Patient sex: M
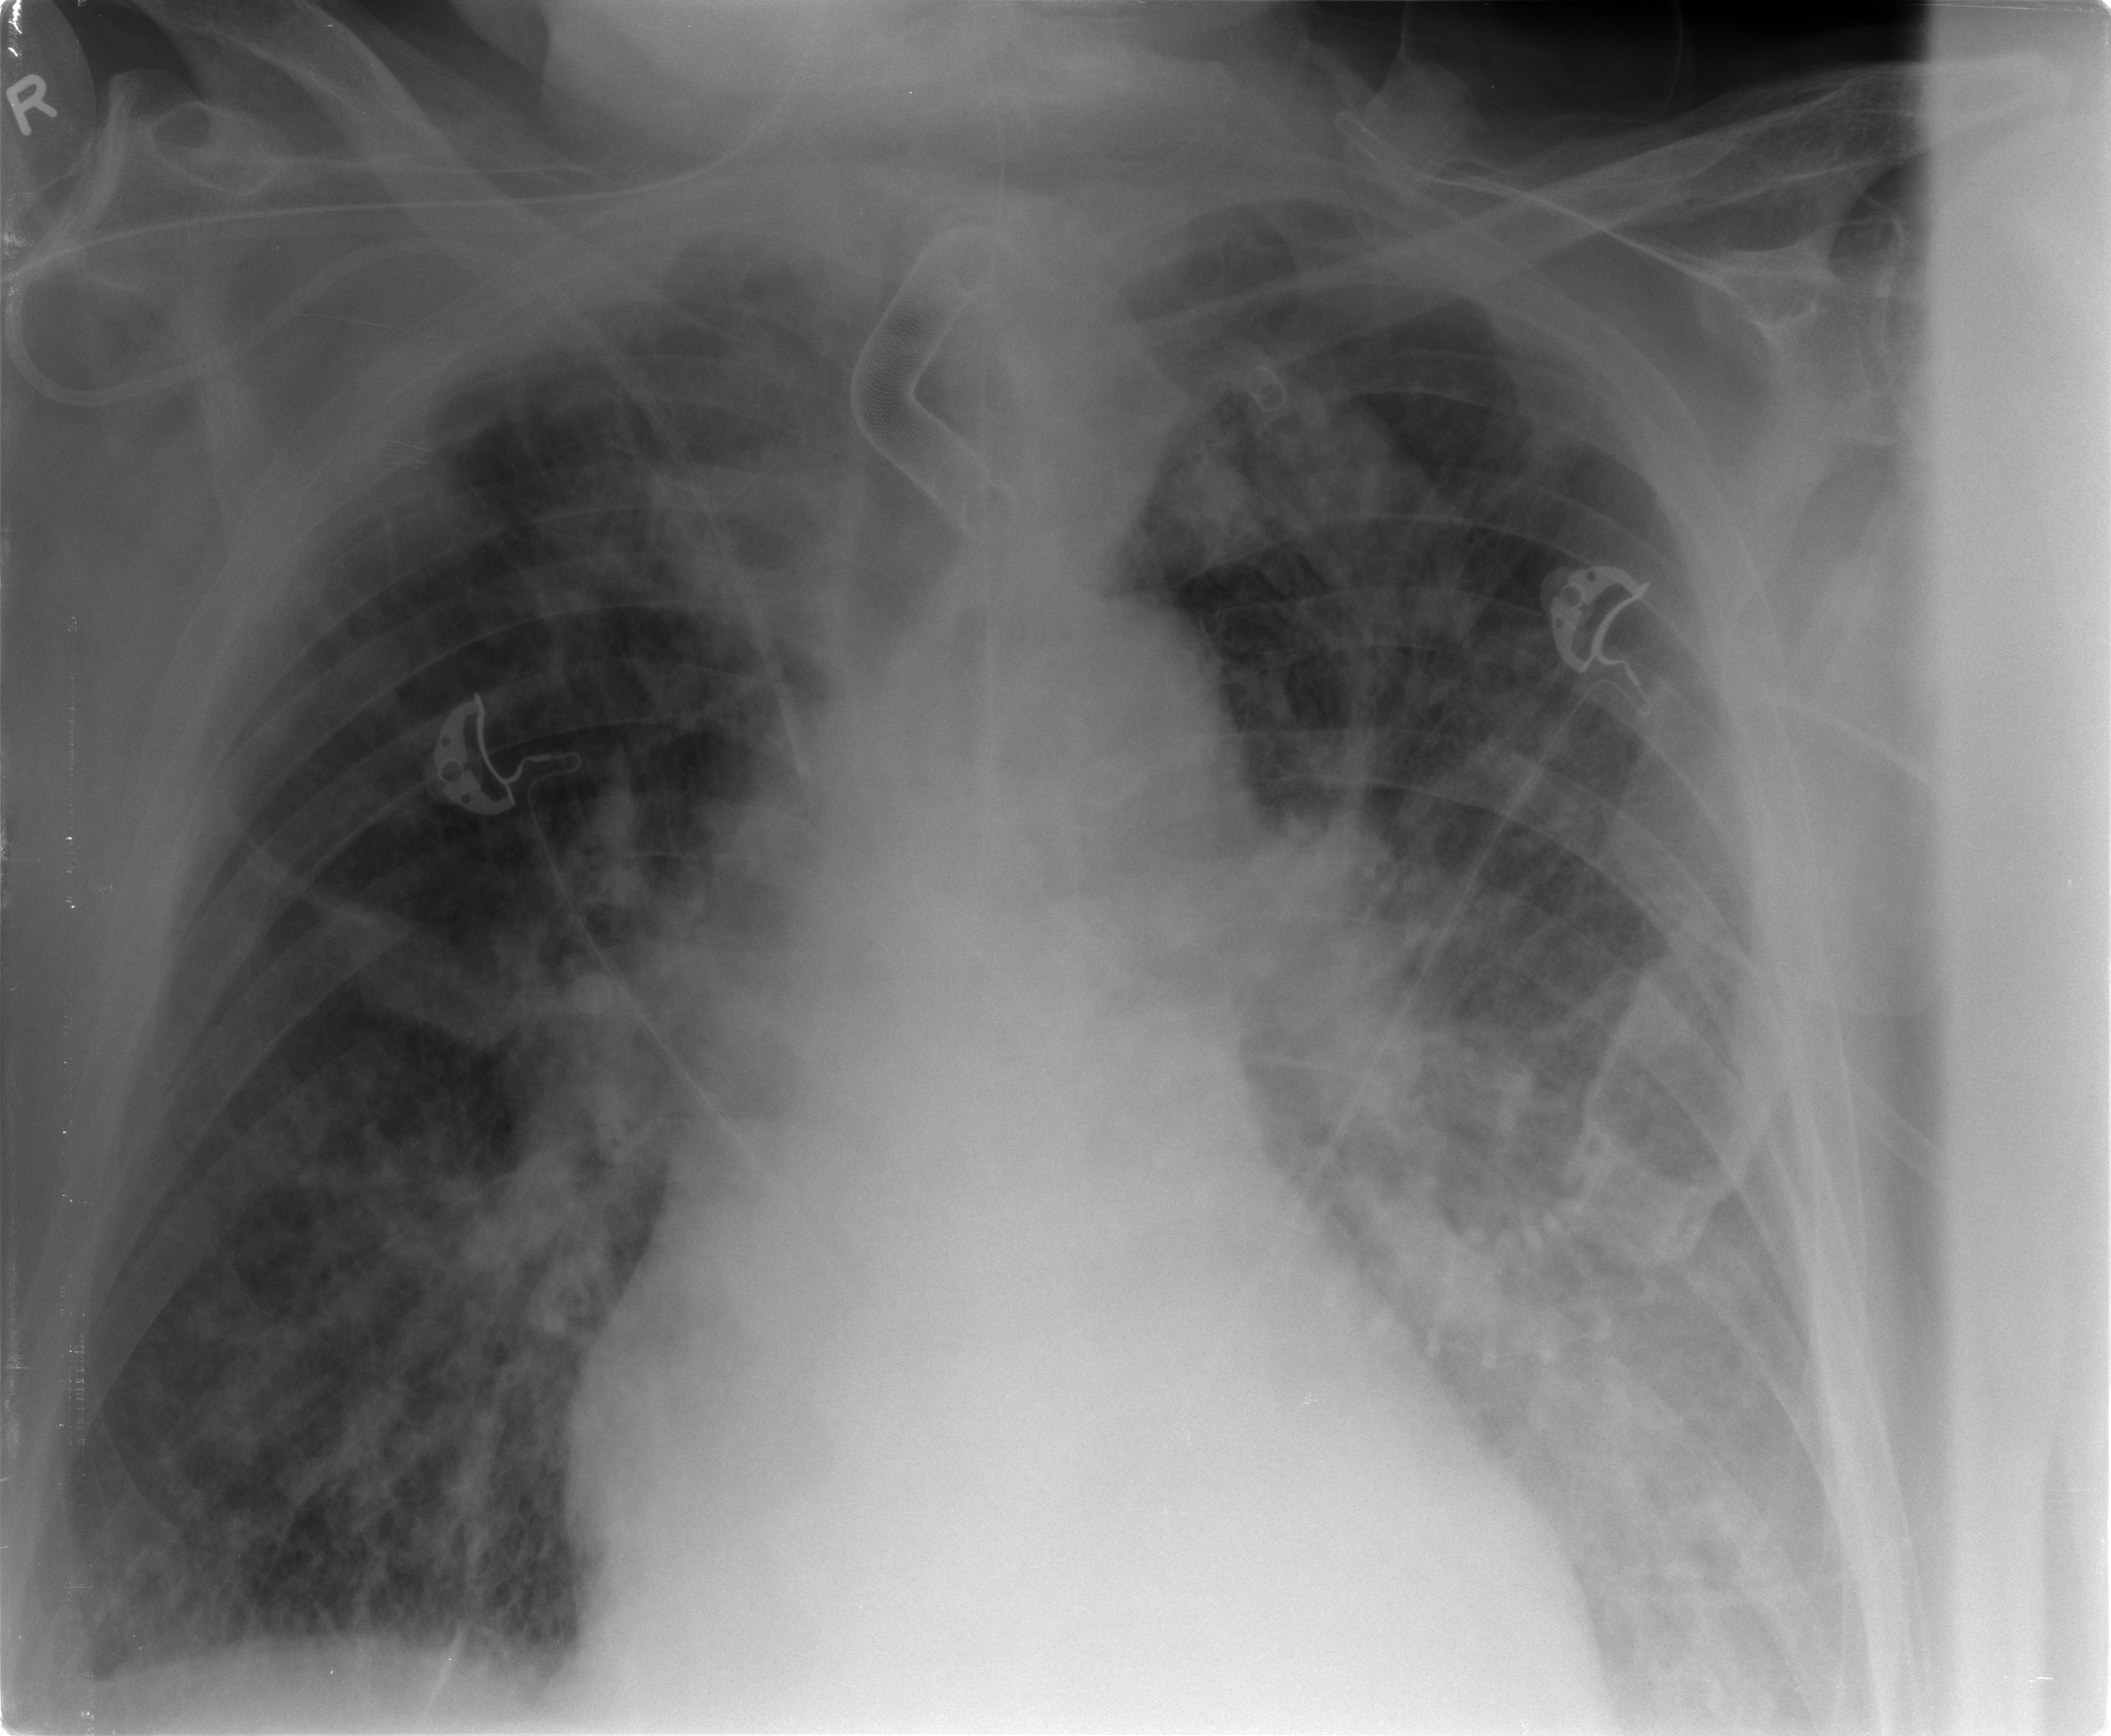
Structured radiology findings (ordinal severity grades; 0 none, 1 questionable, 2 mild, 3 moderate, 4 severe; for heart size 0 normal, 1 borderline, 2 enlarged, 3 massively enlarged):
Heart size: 0
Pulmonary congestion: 2
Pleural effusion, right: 0
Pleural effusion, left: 2
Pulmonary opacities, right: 2
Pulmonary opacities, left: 3
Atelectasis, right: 2
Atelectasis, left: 3